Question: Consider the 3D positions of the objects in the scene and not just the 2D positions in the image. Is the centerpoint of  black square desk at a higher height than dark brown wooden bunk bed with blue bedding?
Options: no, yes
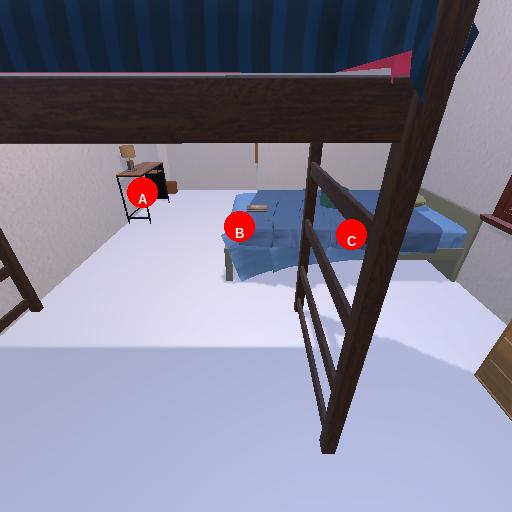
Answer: no